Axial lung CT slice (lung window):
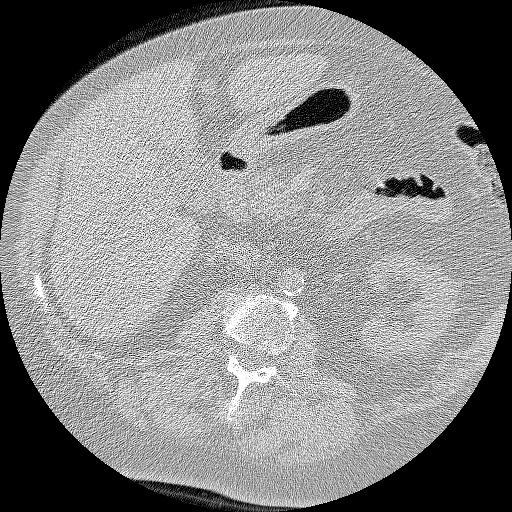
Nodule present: no